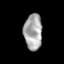
Tissue: skin
Cell type: Epithelial cells
Senescence score: 0.2754
Nuclear area (px): 637
Mean DAPI intensity: 168.865